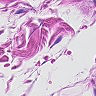
Metastatic tissue present: no